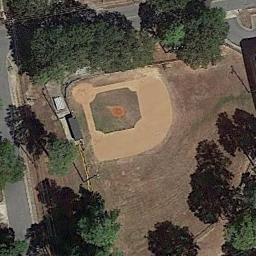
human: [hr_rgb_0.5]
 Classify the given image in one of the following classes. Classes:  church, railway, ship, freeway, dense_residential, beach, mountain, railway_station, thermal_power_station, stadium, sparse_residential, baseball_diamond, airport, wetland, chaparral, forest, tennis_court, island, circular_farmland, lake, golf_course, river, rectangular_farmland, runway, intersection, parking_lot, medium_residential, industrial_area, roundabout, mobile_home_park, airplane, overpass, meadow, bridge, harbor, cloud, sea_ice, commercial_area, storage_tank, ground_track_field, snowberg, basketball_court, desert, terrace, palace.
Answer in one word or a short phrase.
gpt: baseball_diamond